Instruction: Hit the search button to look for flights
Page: home
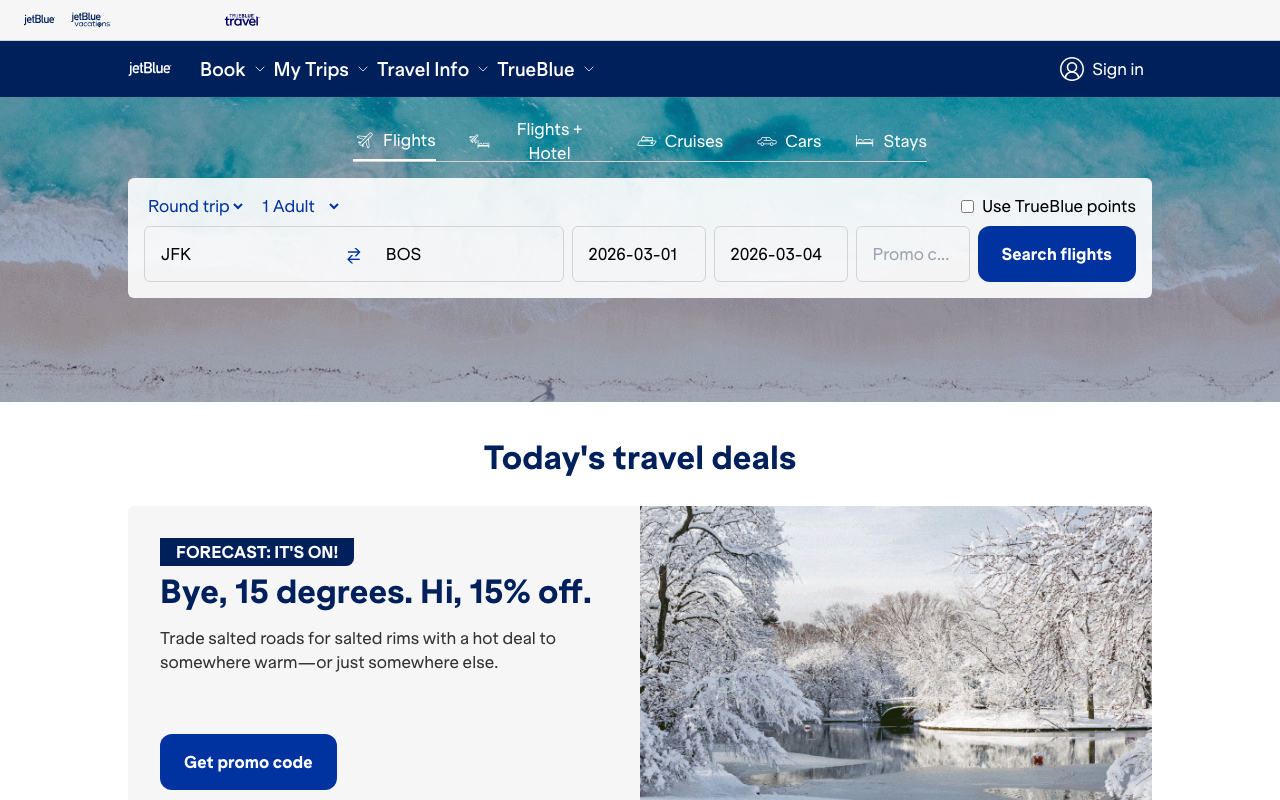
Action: click